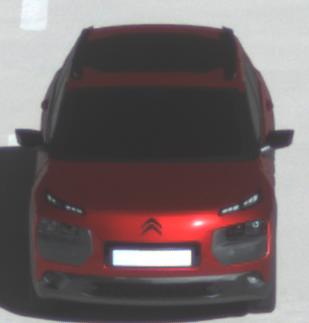
Make: Citroen
Model: C4 Cactus PureTech 75
Detailed model: C4 Cactus
Model produced from: 2014/09
Model produced until: 2015/03
Doors: 5
Color: red
Road condition: dry road
Daytime: morning or afternoon
Contrast: high contrast